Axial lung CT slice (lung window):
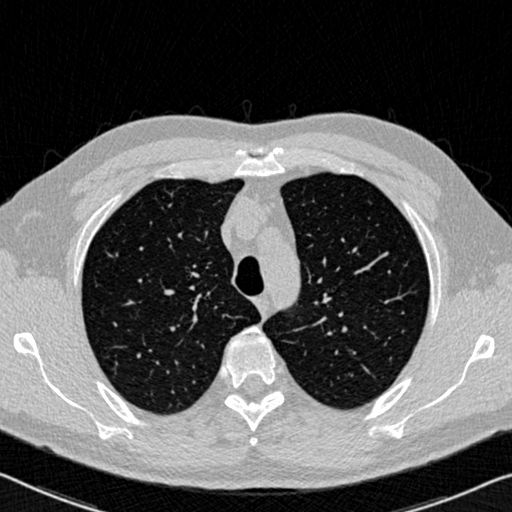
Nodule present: no